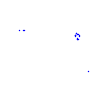
Particle: proton